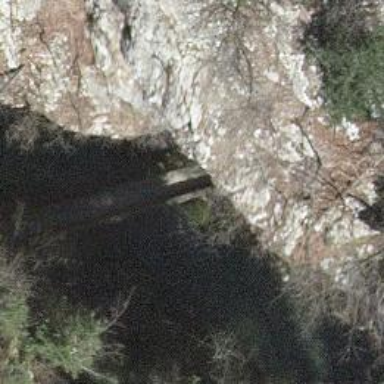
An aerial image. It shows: Path on bridge.